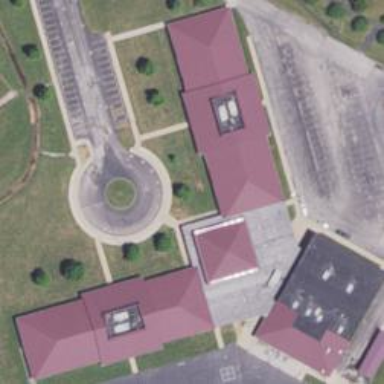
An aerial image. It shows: School building.